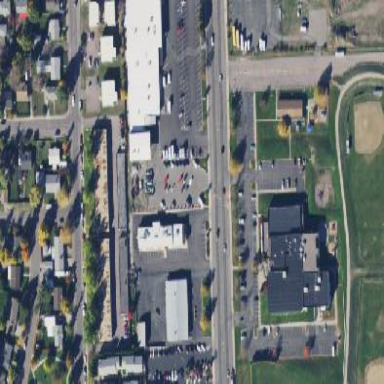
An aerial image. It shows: Retail area.